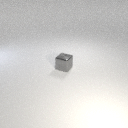
small gray metal cube